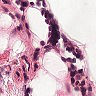
Metastatic tissue present: no